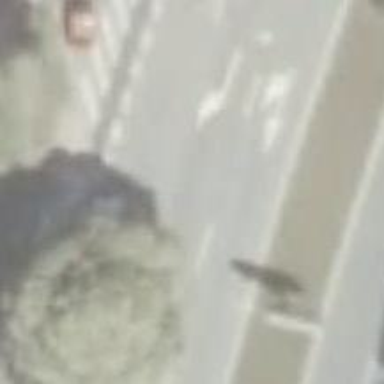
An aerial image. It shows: Crossing for cyclists.